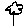
Label: flower